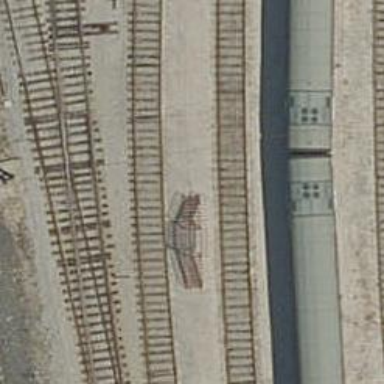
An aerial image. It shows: Rail yard with electrified contact lines for railway operations.